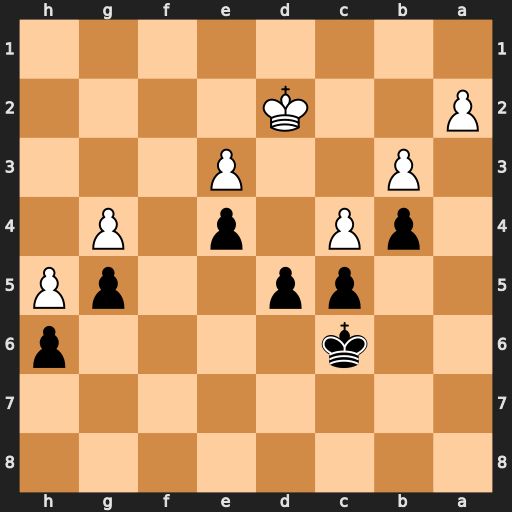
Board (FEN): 8/8/2k4p/2pp2pP/1pP1p1P1/1P2P3/P2K4/8
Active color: b
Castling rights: -
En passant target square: -
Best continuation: d4 exd4 cxd4